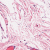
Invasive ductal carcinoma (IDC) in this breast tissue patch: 0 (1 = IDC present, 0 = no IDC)